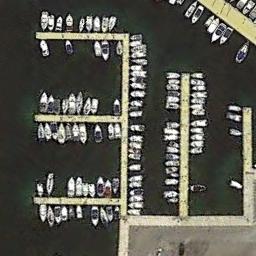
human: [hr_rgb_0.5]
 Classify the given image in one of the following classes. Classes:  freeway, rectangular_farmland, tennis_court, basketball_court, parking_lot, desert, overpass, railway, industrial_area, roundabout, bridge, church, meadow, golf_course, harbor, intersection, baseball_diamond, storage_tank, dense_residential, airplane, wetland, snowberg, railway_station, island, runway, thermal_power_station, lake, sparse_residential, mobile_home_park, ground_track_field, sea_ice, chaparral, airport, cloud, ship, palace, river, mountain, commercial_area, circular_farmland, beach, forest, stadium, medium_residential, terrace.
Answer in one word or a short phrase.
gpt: harbor